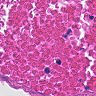
Metastatic tissue present: no